Interaction volume radius: 5 \u00c5
Interaction volume height: 30 \u00c5
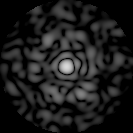
Disorder parameter: 0.8324